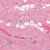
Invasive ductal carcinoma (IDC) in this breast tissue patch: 0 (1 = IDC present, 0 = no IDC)